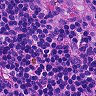
Metastatic tissue present: no